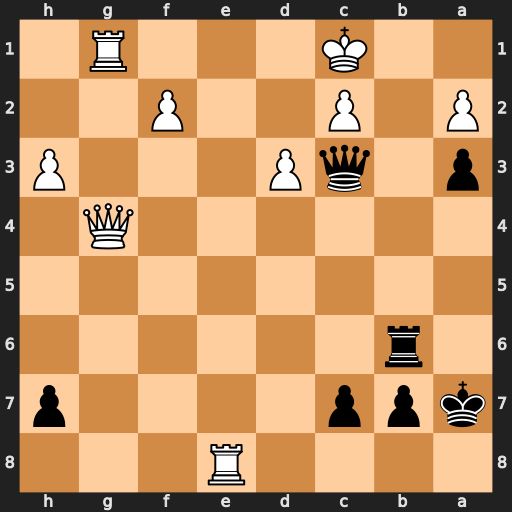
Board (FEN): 4R3/kpp4p/1r6/8/6Q1/p1qP3P/P1P2P2/2K3R1
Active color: b
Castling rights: -
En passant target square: -
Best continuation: Rb1+ Kxb1 Qb2#